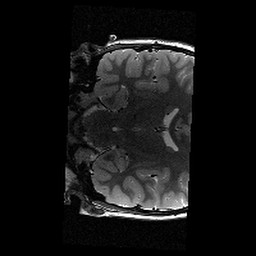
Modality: T2w
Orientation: coronal
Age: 11
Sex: male
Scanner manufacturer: siemens
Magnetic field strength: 3 T
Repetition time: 9.23 s
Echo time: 0.067 s